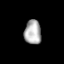
Tissue: skin
Cell type: Epithelial cells
Senescence score: 0.234
Nuclear area (px): 403
Mean DAPI intensity: 173.747